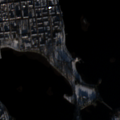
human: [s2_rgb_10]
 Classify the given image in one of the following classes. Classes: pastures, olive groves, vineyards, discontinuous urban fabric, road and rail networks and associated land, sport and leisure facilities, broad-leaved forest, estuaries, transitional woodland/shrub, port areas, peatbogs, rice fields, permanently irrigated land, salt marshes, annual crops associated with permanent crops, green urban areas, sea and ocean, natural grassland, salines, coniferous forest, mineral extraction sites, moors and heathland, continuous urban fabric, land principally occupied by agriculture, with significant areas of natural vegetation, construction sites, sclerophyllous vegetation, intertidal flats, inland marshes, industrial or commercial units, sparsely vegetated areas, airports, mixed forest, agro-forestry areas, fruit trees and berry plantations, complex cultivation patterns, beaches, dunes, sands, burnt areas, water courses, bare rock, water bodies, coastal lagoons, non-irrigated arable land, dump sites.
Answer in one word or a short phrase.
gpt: discontinuous urban fabric, industrial or commercial units, water bodies